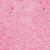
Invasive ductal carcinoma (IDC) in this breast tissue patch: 0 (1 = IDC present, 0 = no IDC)